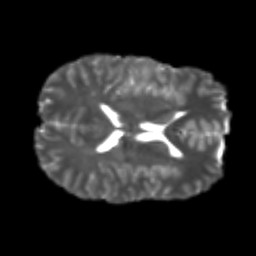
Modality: T2w
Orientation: axial
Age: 22
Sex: male
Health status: healthy
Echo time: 0.074 s